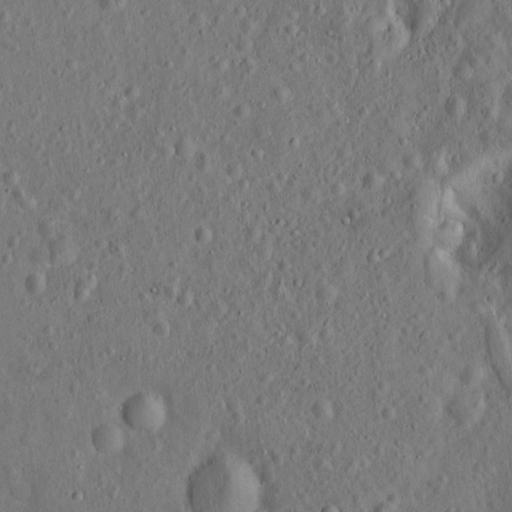
Classes present: Background, Cone